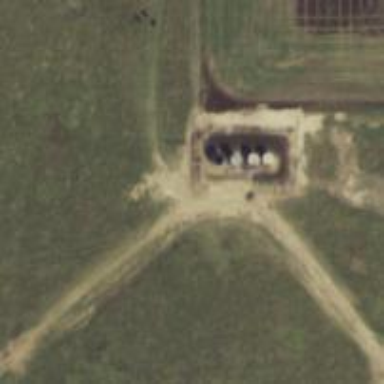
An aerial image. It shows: Storage tank with man-made structure.